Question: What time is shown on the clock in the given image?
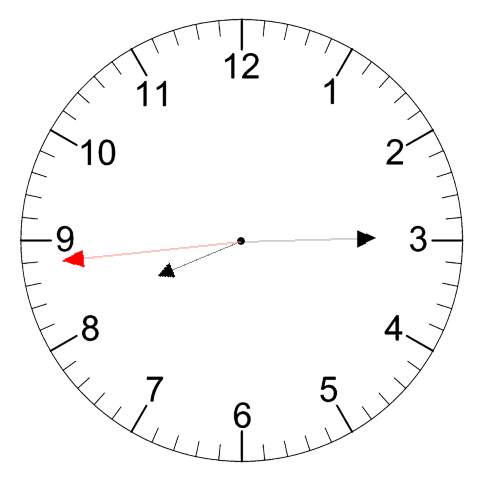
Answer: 08:14:44